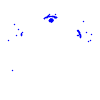
Particle: kaon